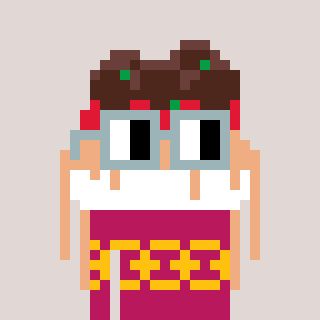
a pixel art character with square dark gray glasses, a spaghetti-shaped head and a darkpink-colored body on a warm background